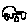
Label: car